Interaction volume radius: 5 \u00c5
Interaction volume height: 25 \u00c5
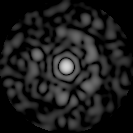
Disorder parameter: 0.8497